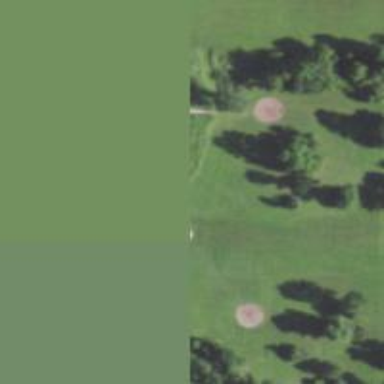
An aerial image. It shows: Disc golf tee.